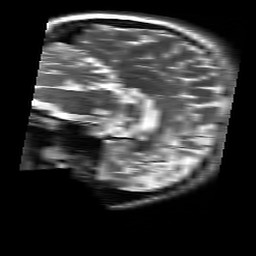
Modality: T2w
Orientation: sagittal
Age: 25
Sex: female
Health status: healthy
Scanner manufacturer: siemens
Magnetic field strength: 3 T
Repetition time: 4.01 s
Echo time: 0.116 s